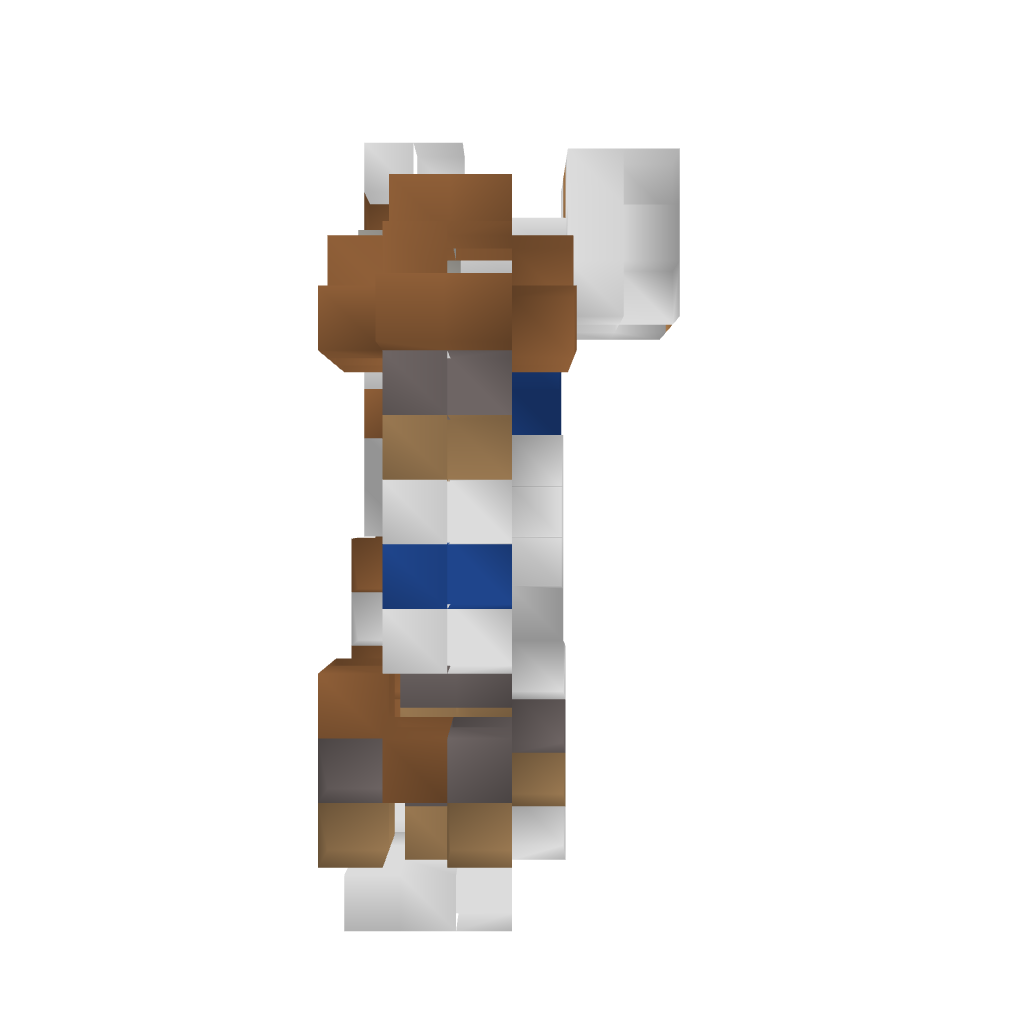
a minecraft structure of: Mech_1